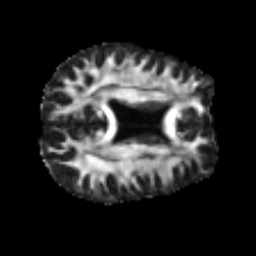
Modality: FA
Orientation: axial
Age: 27
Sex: male
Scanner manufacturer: siemens
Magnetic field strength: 3 T
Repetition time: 2.3 s
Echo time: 0.085 s